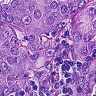
Metastatic tissue present: yes